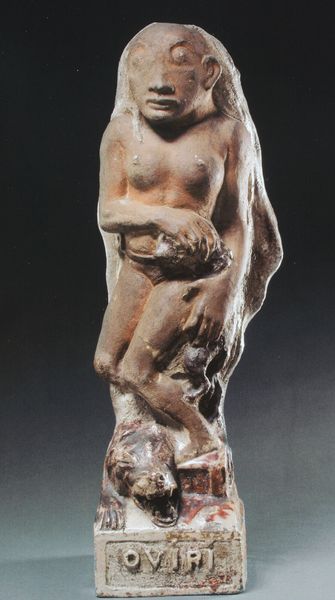
Titel: Oviri
Künstler: Paul Gauguin
Standort: Paris
Institution: Musée d'Orsay
Schlagwörter: akt, hand, kopf, körper, mann, nackt, schurz, ocker, sitzen, braun, brust, busen, finger, frau, frisur, haar, hintergrund, holz, licht, marmor, mund, nase, ohr, schwarz, zeichen, gürtel, hund, rot, tier, alt, arm, arme, augen, gesicht, mensch, sockel, stehen, stein, hals, hände, figur, haare, personen, person, frontal, gebeugt, lippen, ohren, skulptur, statue, ton, beine, brüste, füße, schrift, hocker, weiblich, inschrift, bronze, plastik, podest, knie, foto, fotografie, photographie, eva, blut, groß, hocken, schlange, göttin, statuette, kämpfen, sieg, photo, ganzfigur, fisch, zähne, androgyn, farbfoto, maul, fabelwesen, krokodil, rötlich, basis, drehung, kleinplastik, gegenstand, ungeheuer, amorph, aufnahme, drachen, drache, ägyptisch, ockre, ägypten, monster, untier, eremit, terracotta, bestie, nippel, ovid, idol, haate, monolith, oviri